A 2-D grayscale encoding of one vibration snapshot from a rotor kit is shown. Diagnose the rotating machine from this image, choosing from: normal, misalignment, unbalance, looseness.
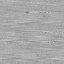
Answer: unbalance